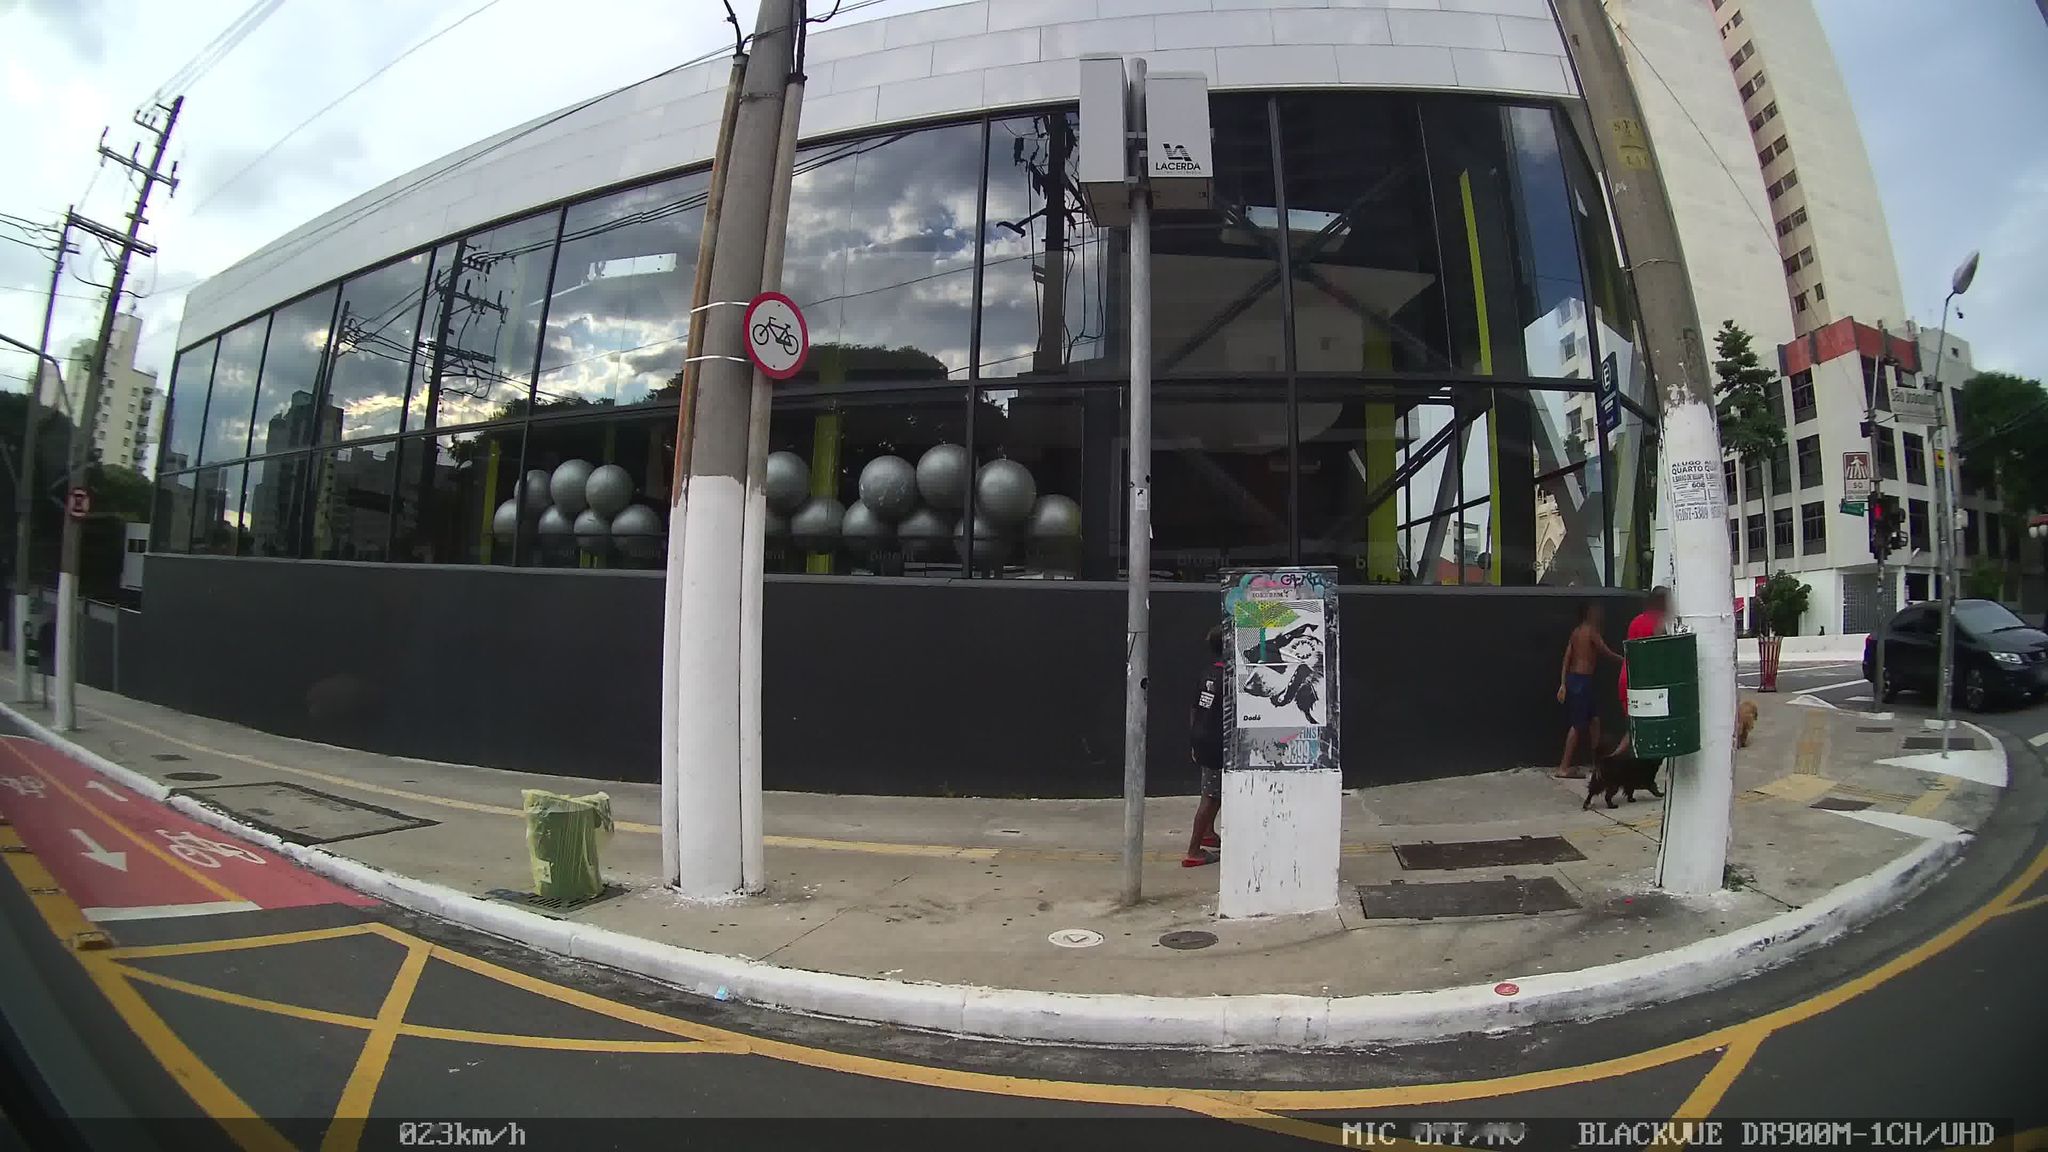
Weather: clear
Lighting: day
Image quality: good
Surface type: driving surface
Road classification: footway
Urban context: urban centre
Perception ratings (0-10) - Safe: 3.07, Lively: 6.84, Beautiful: 3.04, Boring: 4.45, Depressing: 8.49, Wealthy: 1.98